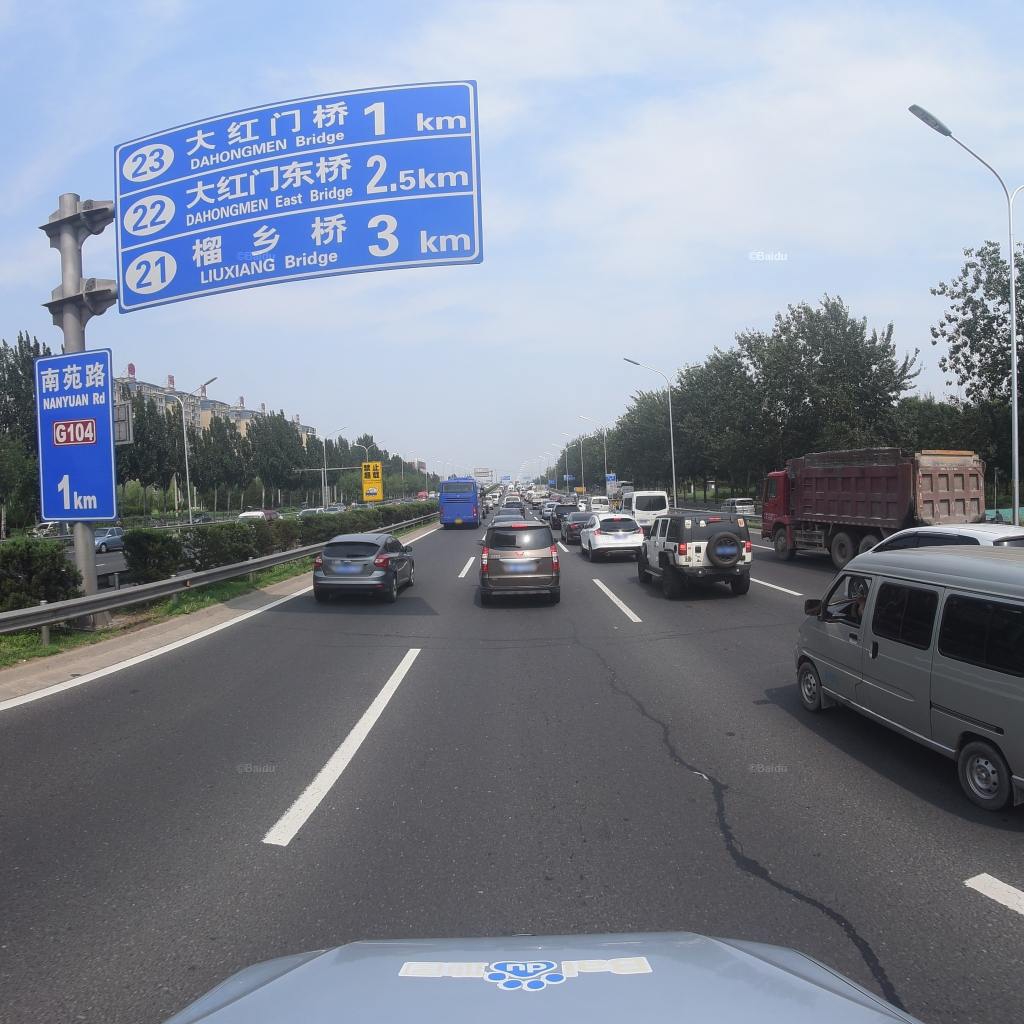
Region: Fengtai
Road damage annotations: transverse patch, longitudinal patch